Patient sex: F
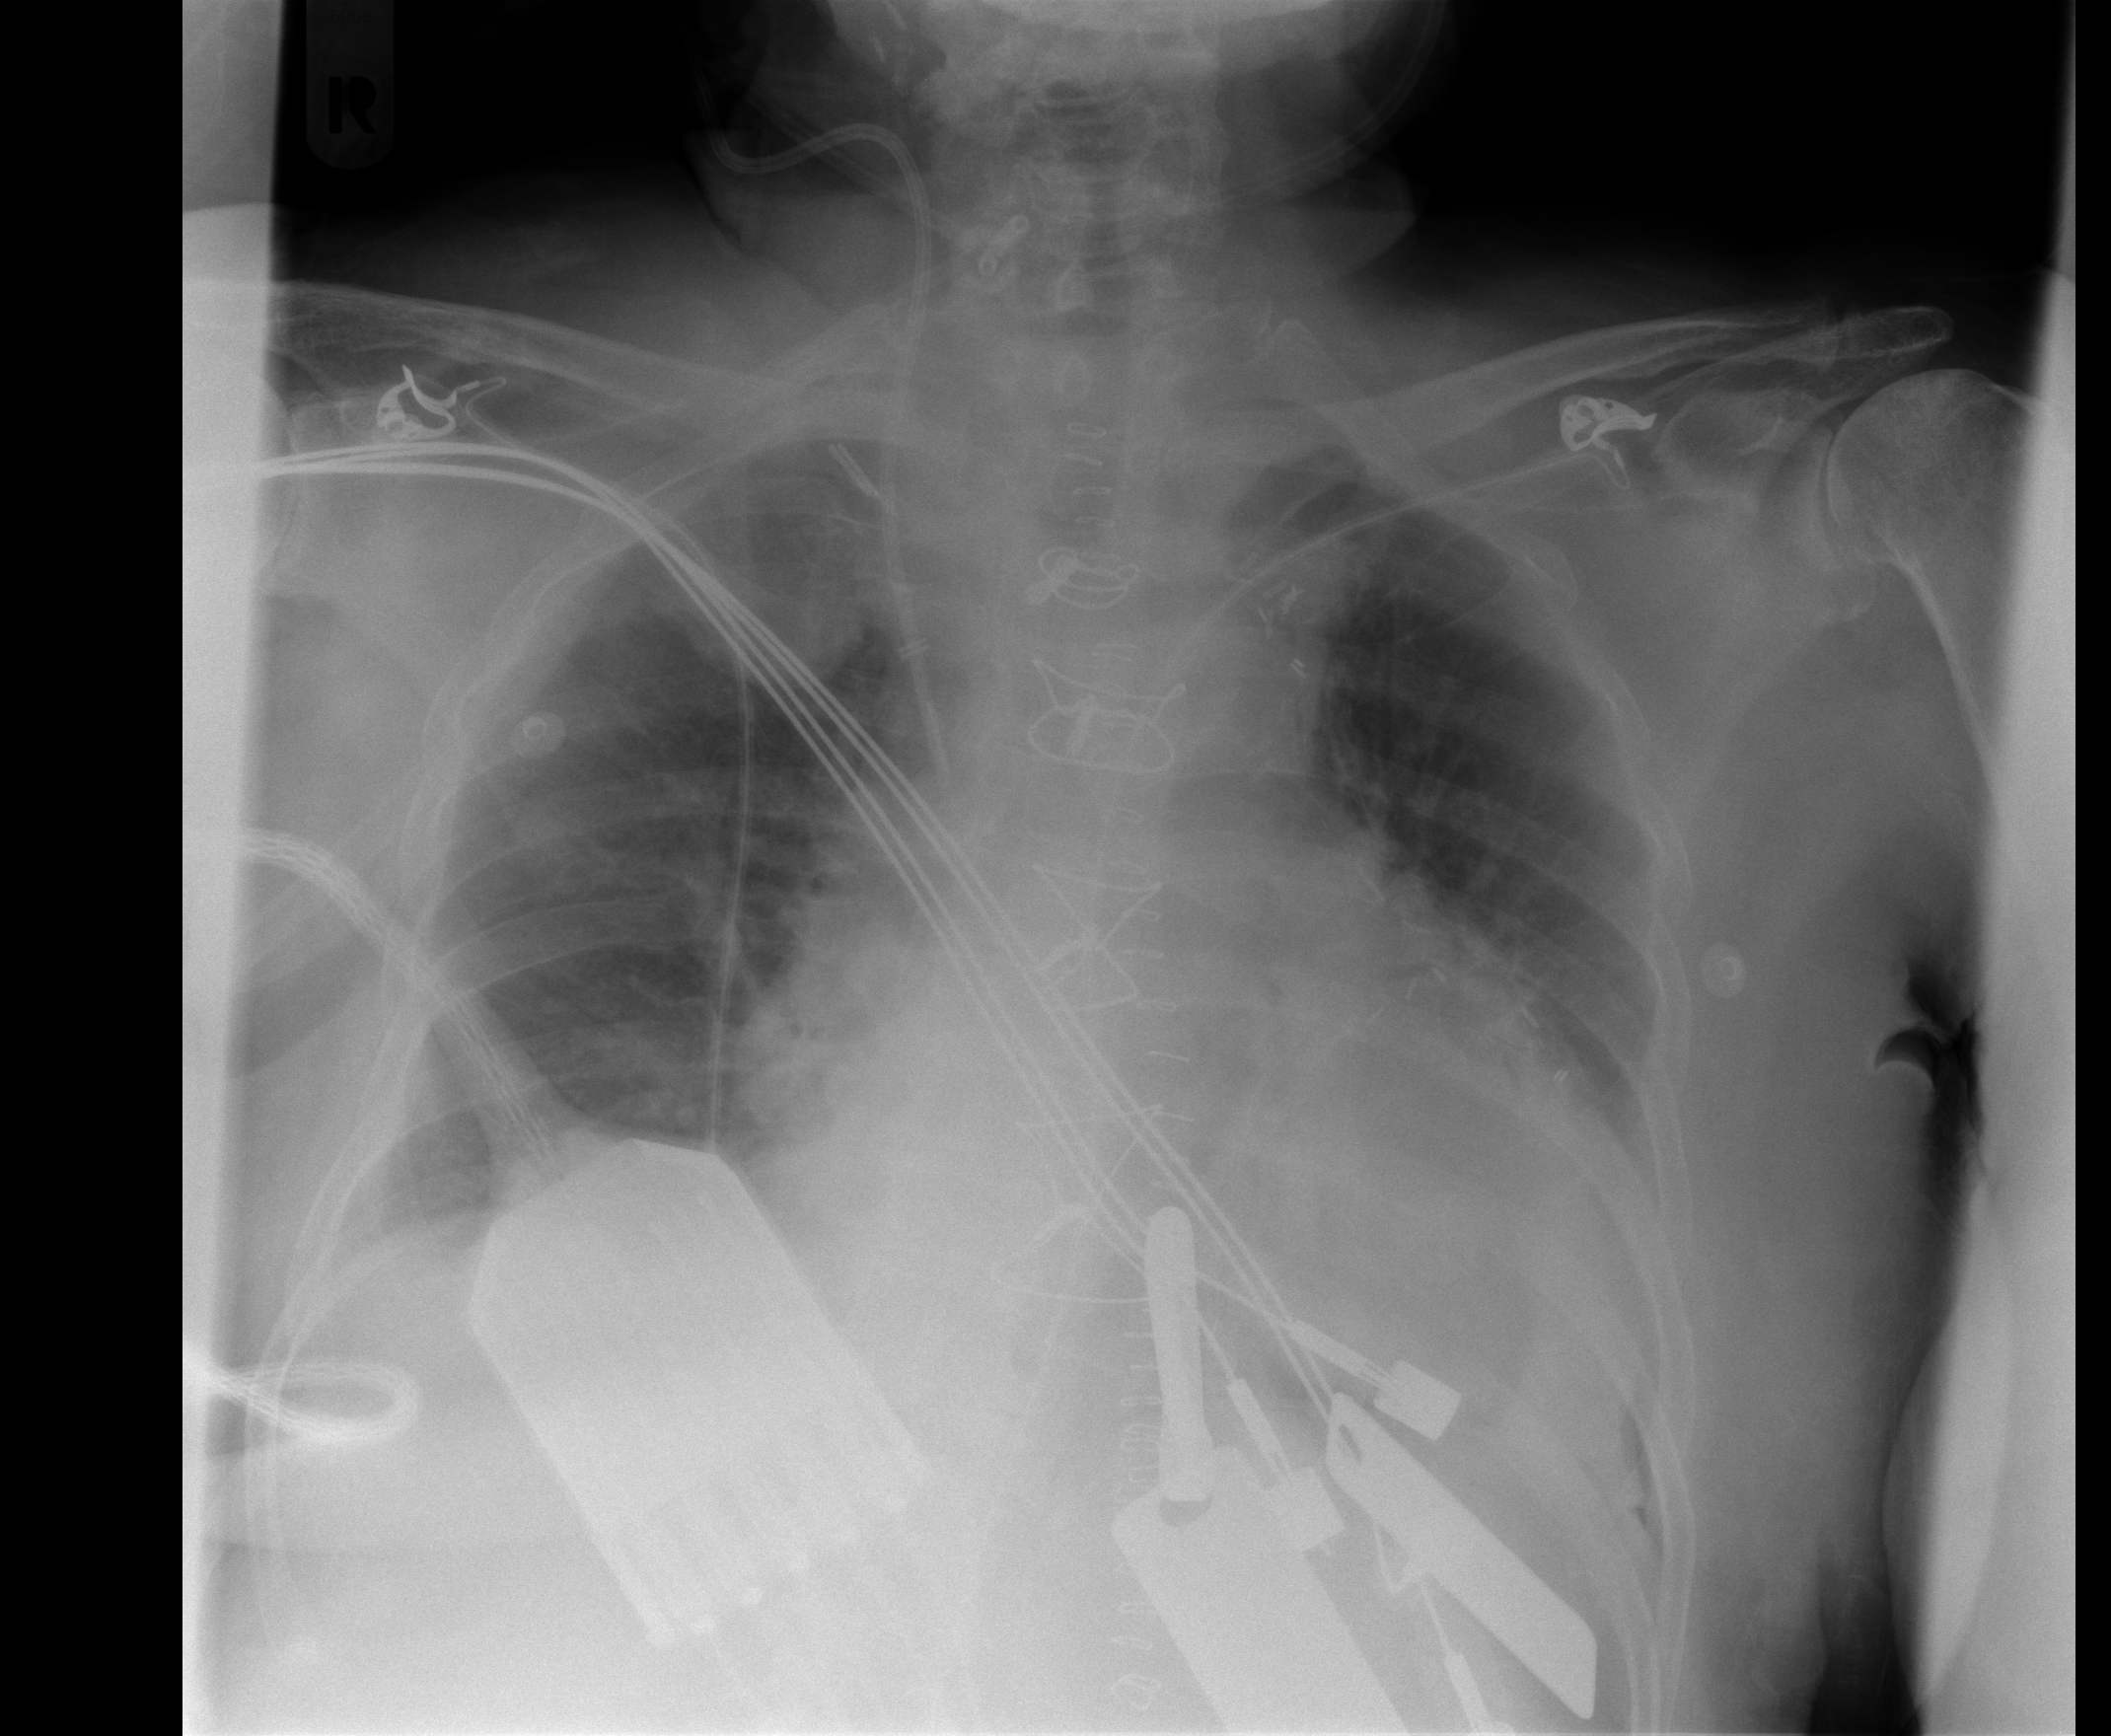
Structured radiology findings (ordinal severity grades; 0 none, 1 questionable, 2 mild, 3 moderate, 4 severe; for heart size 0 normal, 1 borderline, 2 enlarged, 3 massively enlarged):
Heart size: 2
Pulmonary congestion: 0
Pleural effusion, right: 0
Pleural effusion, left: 0
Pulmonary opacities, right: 0
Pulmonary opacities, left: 0
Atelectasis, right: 1
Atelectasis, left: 0